Question: I'm new to GDB. I'm wondering what exactly does the address 0xXXXX means at the beginning of each frame?

'''
(gdb) bt
#0 g2 (a=4, b=34) at 2.7.c:10
#1 0x0000000008000703 in main (argc=1, argv=0x7ffffffedd48) at 2.7.c:18
'''
Is that the address of the Return Location or is that the address of where that the function begins?
Here's the applicable part of the code.
<URL>
'''
int g2(int a, int b){
int c = g1(a+3, b-11);
printf("g2: a = %d, b = %d, c = %d
", a, b, c);
return c;
}
int main(int argc, char **argv){
int a = 5;
int b = 17;
int c = g2(a-1, b*2);
printf("g3: a = %d, b = %d, c = %d
", a, b, c);
return 0;
}
'''
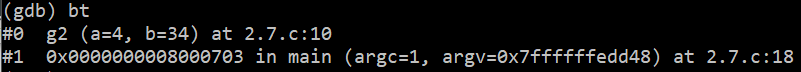
Answer: It is the return address within the function that will be returned to when the called code returns to this frame. If you disassemble the code to main ('disas main'), you'll see the code of main with addresses, one of which will be the address in question (0x8000703), which will probably be the instruction immediately after a 'call' instruction.